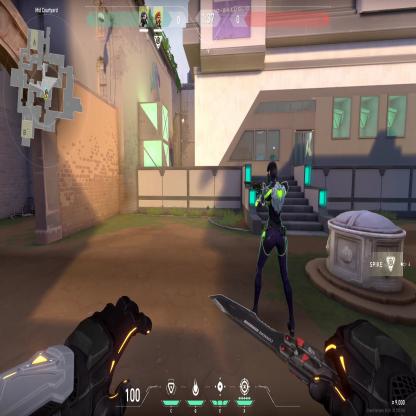
Label: teammate